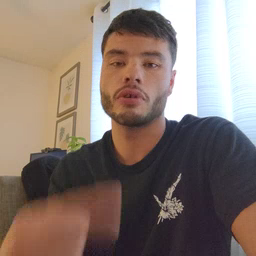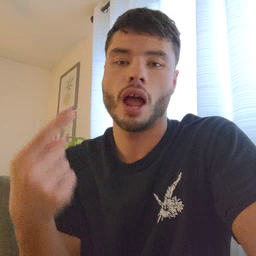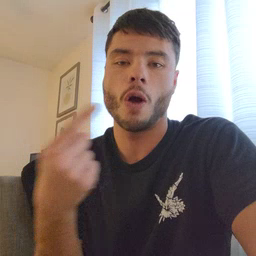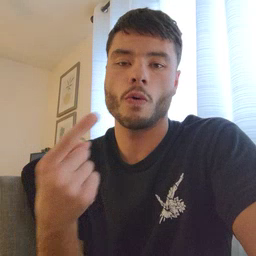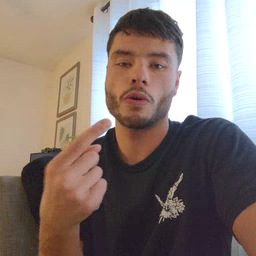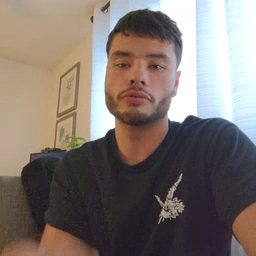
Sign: owie